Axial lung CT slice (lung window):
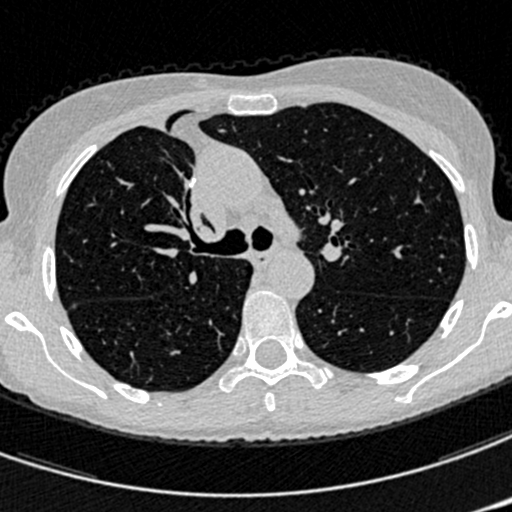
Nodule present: no